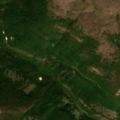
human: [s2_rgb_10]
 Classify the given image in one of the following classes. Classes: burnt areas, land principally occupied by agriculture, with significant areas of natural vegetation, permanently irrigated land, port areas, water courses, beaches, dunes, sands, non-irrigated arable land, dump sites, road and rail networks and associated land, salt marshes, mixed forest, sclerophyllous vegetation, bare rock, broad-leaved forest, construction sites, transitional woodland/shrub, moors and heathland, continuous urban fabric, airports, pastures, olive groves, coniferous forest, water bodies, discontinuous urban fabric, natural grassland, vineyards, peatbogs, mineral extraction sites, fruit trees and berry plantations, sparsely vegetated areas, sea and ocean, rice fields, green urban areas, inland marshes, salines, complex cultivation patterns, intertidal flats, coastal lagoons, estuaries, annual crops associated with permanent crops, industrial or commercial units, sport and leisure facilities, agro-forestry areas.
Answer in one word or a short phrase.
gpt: broad-leaved forest, natural grassland, transitional woodland/shrub